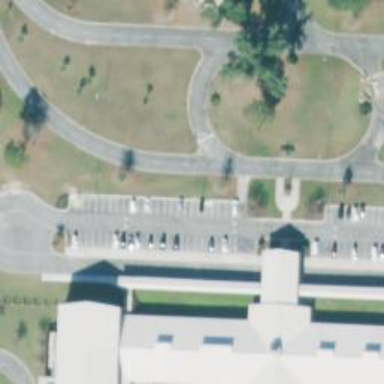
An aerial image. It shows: Parking space.